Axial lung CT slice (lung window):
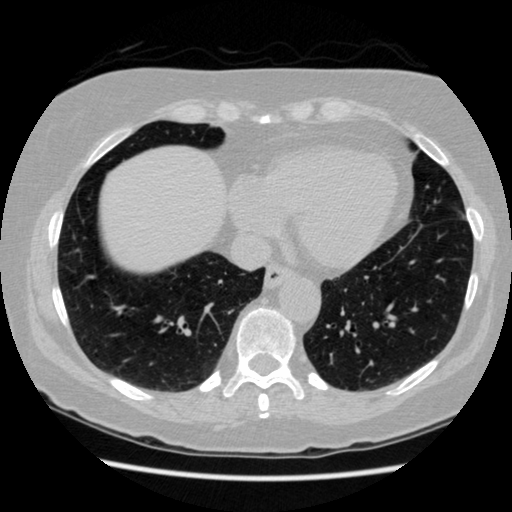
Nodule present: no